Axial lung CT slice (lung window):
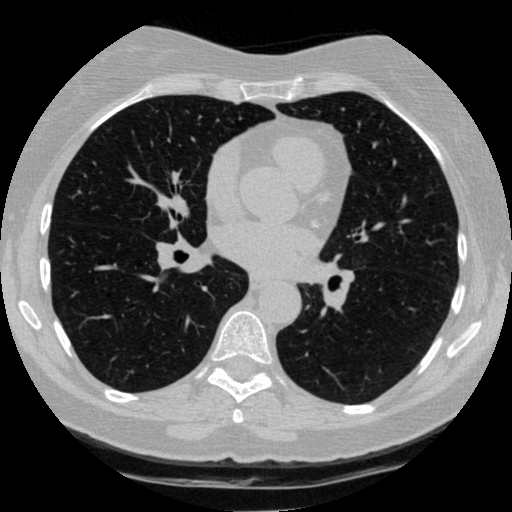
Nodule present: no